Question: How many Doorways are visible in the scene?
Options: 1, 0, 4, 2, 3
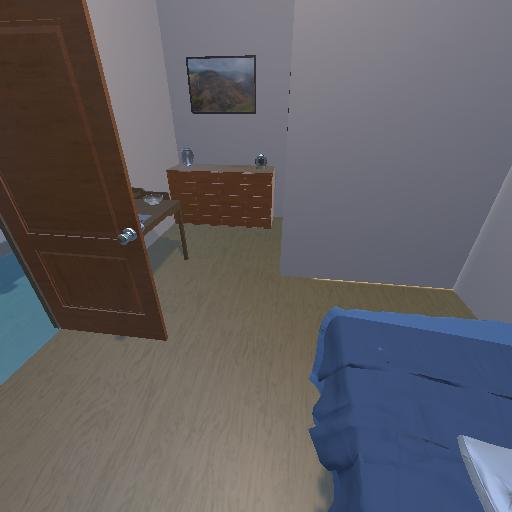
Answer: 1